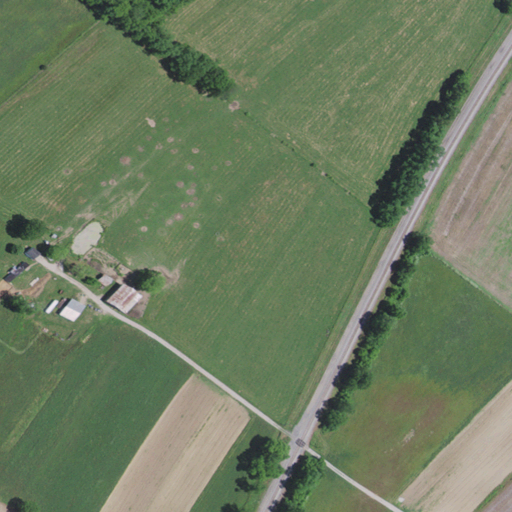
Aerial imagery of plain(s) in Kentucky named Wilson Bottom containing pasture, cultivated crops, open development, deciduous forest, and medium intensity development